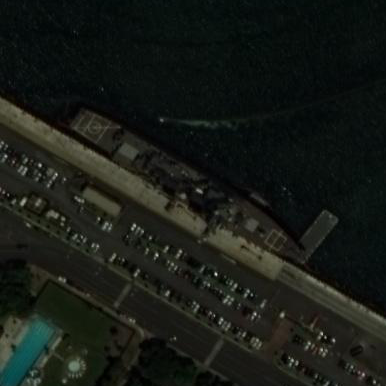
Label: destroyer